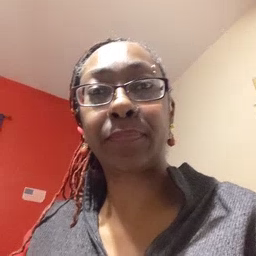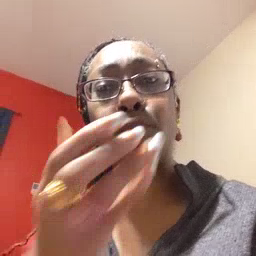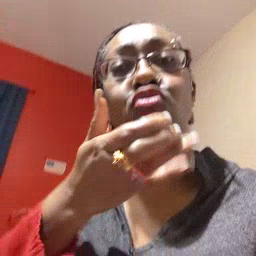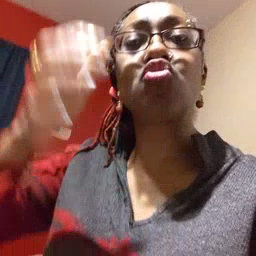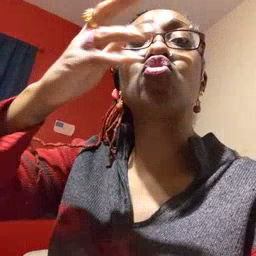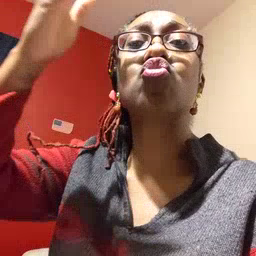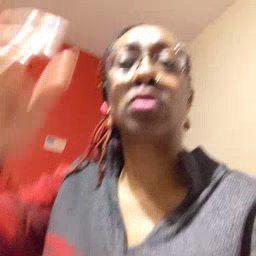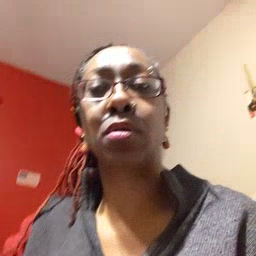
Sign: balloon